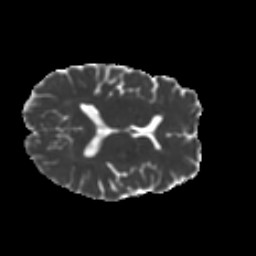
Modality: MD
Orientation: axial
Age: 47
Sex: female
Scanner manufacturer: ge
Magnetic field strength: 3 T
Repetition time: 7.8 s
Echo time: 0.0606 s